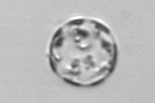
Label: Thalassiosira